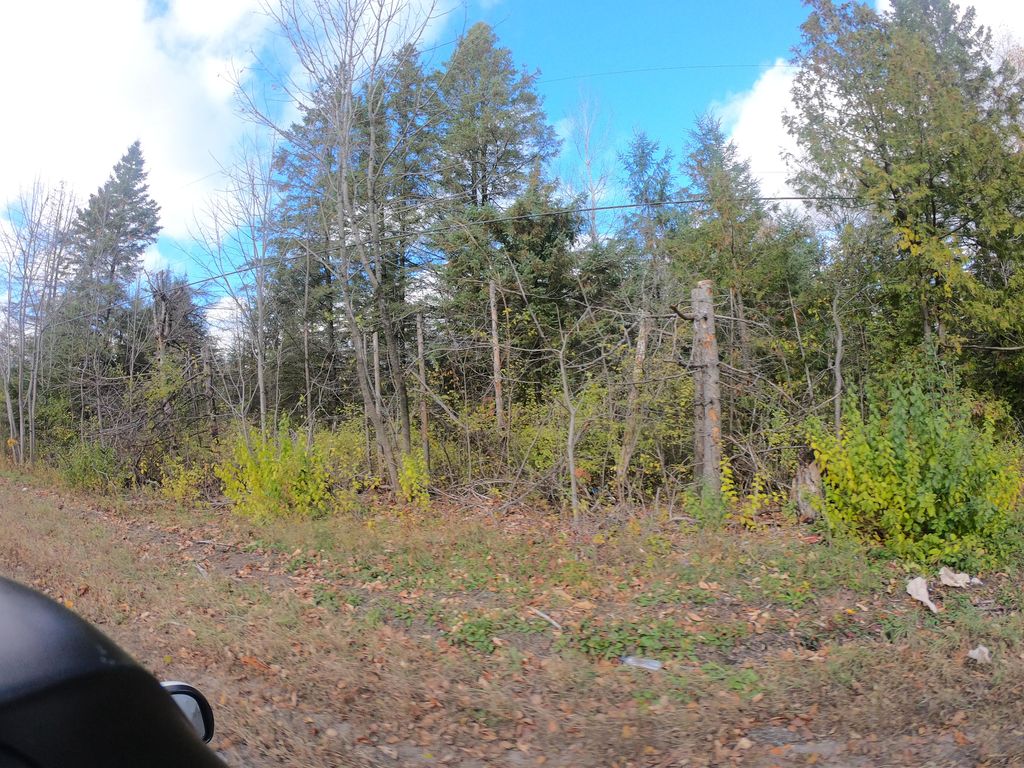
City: ottawa-gatineau